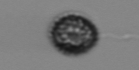
Label: Pseudochattonella_farcimen